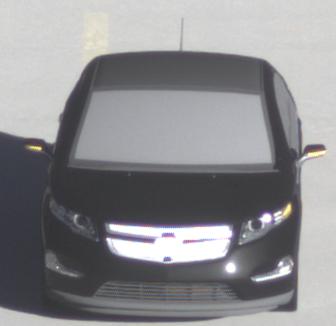
Make: Chevrolet
Model: Volt
Detailed model: Volt
Model produced from: 2011/11
Model produced until: 2014/08
Doors: 5
Color: black
Road condition: dry road
Daytime: morning or afternoon
Contrast: high contrast